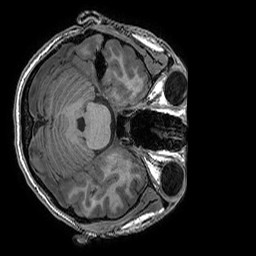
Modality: T1w
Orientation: axial
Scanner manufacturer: ge
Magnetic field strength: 3 T
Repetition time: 0.008512 s
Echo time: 0.003336 s